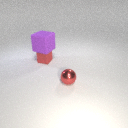
small red metal cube below large purple rubber cube